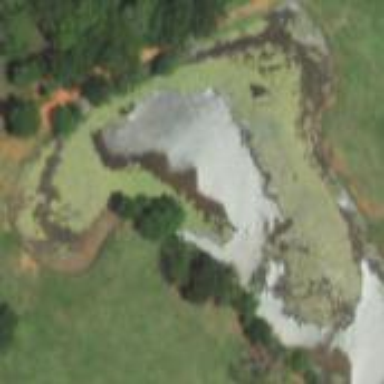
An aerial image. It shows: Peaceful pond surrounded by nature.